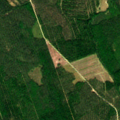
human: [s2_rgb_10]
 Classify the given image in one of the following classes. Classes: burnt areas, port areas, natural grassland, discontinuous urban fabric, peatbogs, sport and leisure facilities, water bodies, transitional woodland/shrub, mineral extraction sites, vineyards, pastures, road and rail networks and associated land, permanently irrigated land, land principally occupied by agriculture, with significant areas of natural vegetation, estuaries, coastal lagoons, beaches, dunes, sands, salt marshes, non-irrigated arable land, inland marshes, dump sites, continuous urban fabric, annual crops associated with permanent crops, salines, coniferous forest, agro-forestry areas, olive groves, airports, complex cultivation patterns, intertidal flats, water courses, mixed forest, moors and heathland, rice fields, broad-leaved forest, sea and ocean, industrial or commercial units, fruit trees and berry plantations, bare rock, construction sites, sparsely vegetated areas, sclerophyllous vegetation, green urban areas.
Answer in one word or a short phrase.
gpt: coniferous forest, mixed forest, transitional woodland/shrub